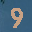
Label: 9